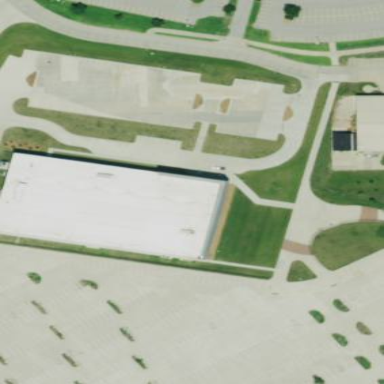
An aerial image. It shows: Building that houses ice rink for ice skating and ice hockey as leisure sports.